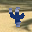
Label: 4